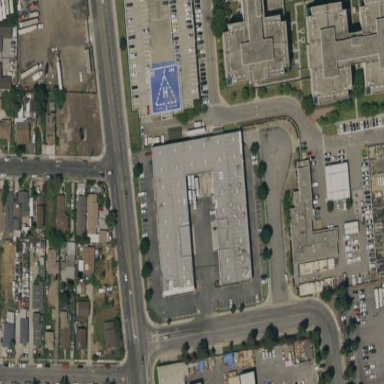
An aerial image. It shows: Warehouse.